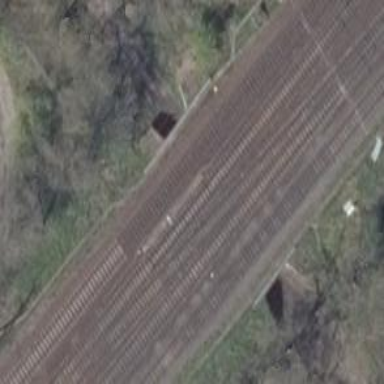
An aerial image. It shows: Bridge with electrified railway tracks featuring contact line.